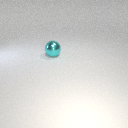
large cyan metal sphere